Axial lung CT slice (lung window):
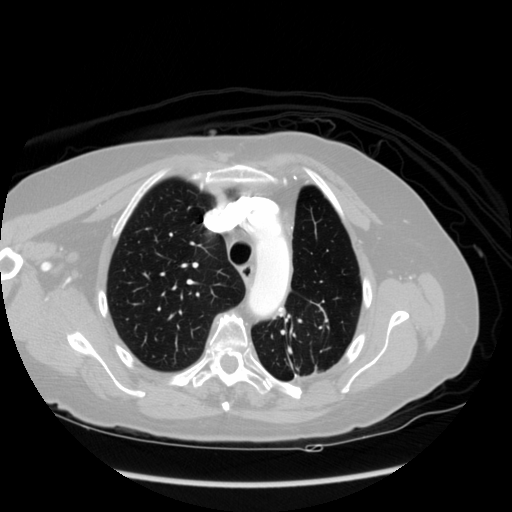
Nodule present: no